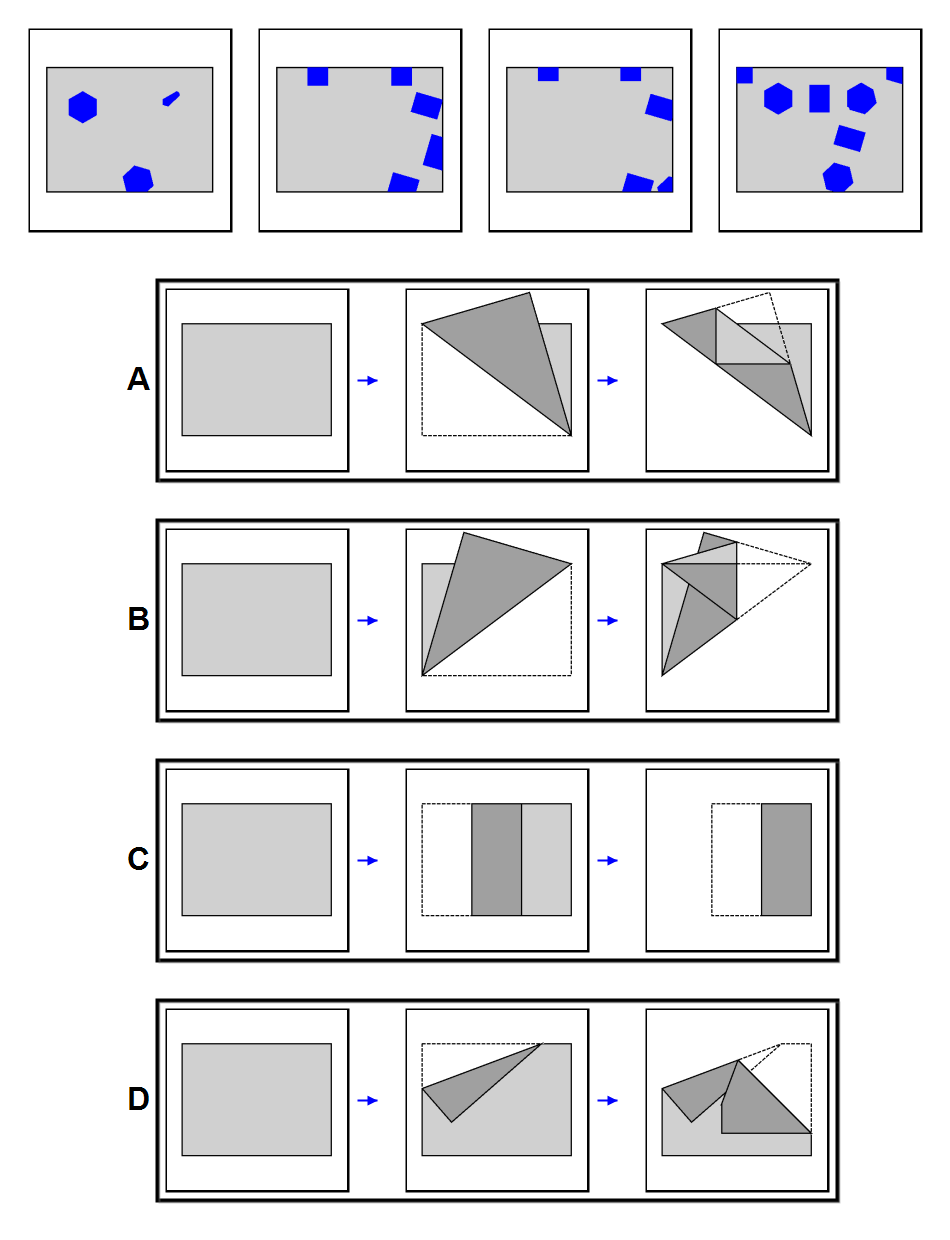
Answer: B